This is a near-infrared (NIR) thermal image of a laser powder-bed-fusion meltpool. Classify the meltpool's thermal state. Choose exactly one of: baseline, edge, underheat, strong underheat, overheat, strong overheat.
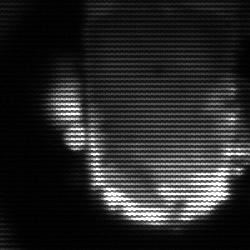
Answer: baseline